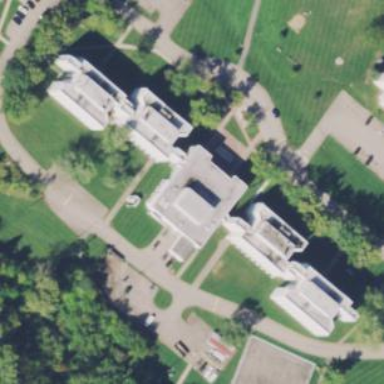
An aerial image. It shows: View of university building.